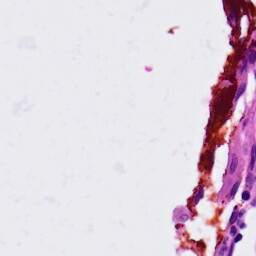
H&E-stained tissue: Lung